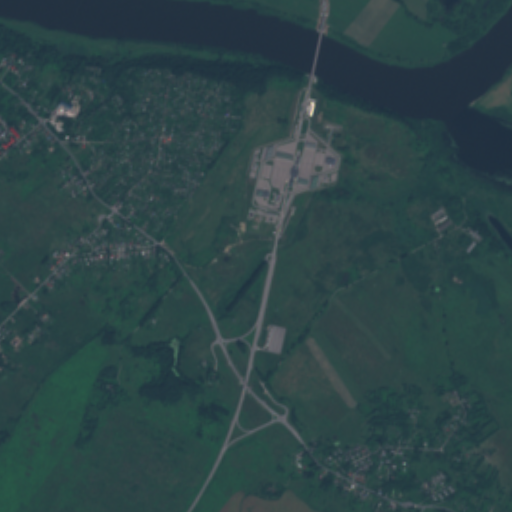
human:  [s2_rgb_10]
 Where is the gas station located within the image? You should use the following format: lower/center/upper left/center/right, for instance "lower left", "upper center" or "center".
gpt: The gas station is located in the center left of the image.
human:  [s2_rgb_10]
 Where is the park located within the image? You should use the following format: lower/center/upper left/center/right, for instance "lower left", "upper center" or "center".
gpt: The park is located in the upper left of the image.
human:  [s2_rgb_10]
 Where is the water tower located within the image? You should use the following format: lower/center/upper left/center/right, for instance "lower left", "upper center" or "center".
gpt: The water tower is located in the lower right of the image.
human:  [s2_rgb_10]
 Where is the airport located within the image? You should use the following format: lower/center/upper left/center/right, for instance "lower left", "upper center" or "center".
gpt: There is no airport in the image.